Breast ultrasound image
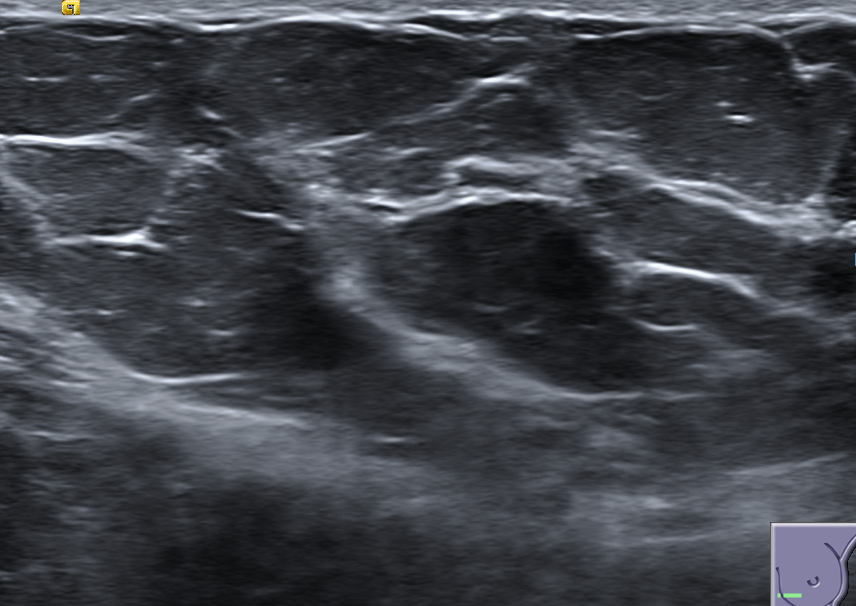
Diagnosis: normal